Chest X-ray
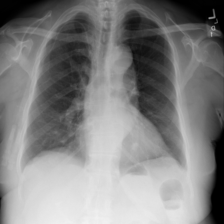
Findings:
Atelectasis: negative
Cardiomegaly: negative
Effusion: negative
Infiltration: negative
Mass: negative
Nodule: positive
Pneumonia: negative
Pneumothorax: negative
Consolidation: negative
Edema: negative
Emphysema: negative
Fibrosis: negative
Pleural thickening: negative
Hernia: negative